Field crop: tomato
Growth stage: 2
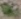
Species: solanum